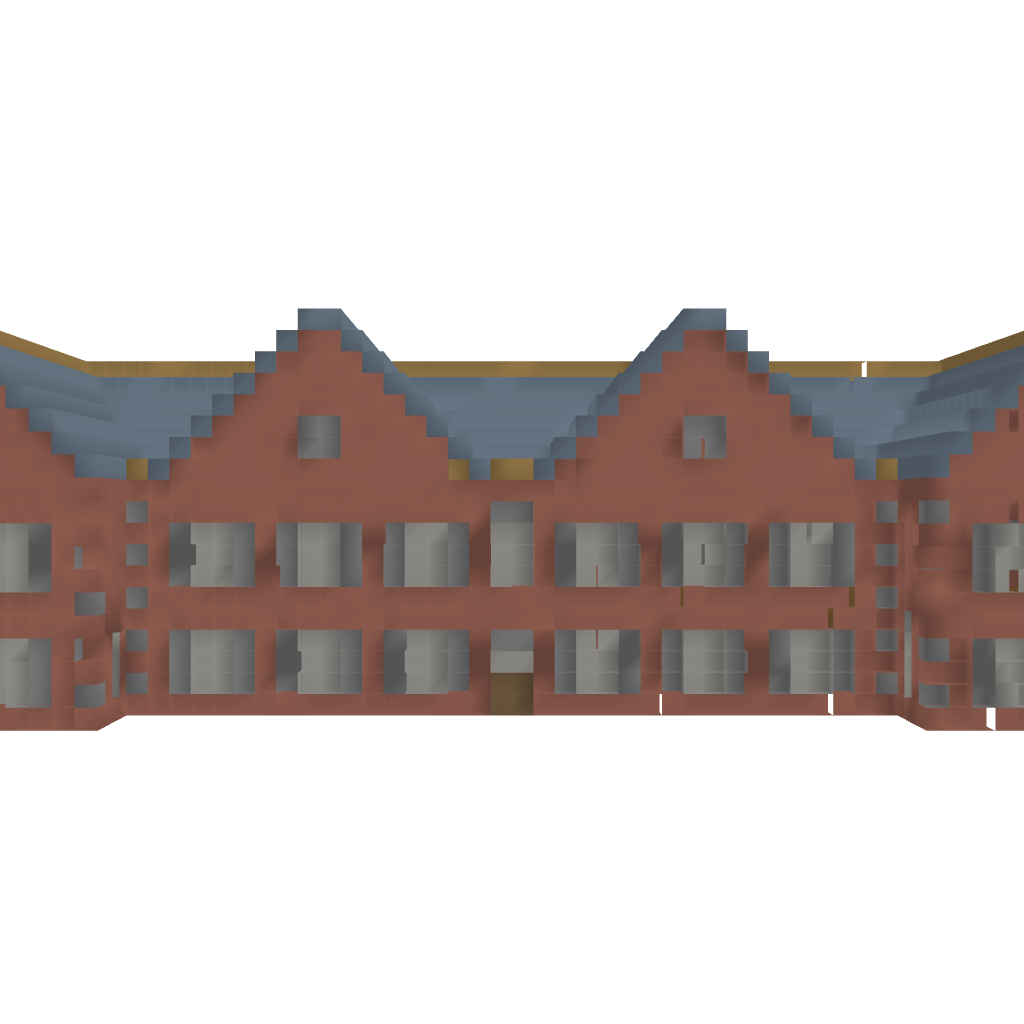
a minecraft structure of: Brick House